Field crop: maize
Growth stage: 2
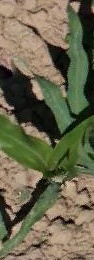
Species: maize